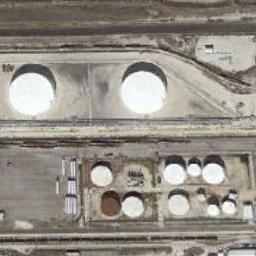
Label: storage tanks